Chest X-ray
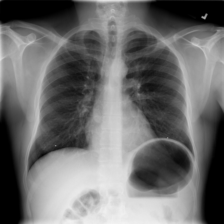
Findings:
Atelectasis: negative
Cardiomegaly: negative
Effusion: negative
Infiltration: negative
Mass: negative
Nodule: negative
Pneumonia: negative
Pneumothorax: negative
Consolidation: negative
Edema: negative
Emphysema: negative
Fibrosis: negative
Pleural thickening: negative
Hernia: negative